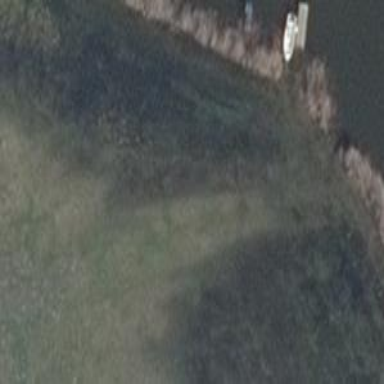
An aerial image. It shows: Wetland area characterized by wet meadow.